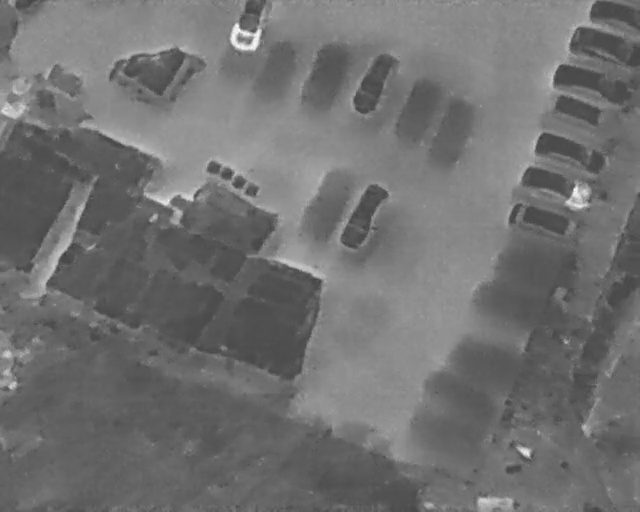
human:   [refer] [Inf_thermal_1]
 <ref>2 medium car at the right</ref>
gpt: <box>[[82, 36, 86, 50, 17], [84, 29, 89, 43, 18]]</box>

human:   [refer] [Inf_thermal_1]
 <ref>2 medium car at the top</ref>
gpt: <box>[[34, 1, 43, 9, 2], [53, 13, 63, 18, 23]]</box>

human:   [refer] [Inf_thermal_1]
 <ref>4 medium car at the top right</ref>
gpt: <box>[[87, 22, 91, 37, 19], [90, 9, 94, 23, 17], [91, 1, 97, 15, 2], [94, -2, 97, 7, 2]]</box>